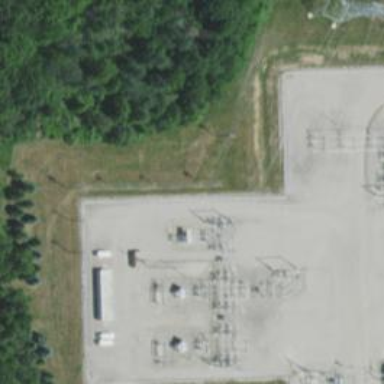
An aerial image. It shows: Switch for power supply.